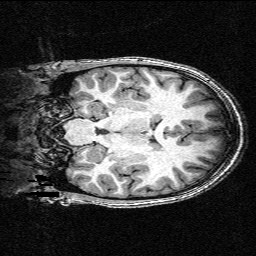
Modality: T1w
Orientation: coronal
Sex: female
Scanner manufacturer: siemens
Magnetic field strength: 3 T
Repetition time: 2.3 s
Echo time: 0.00336 s